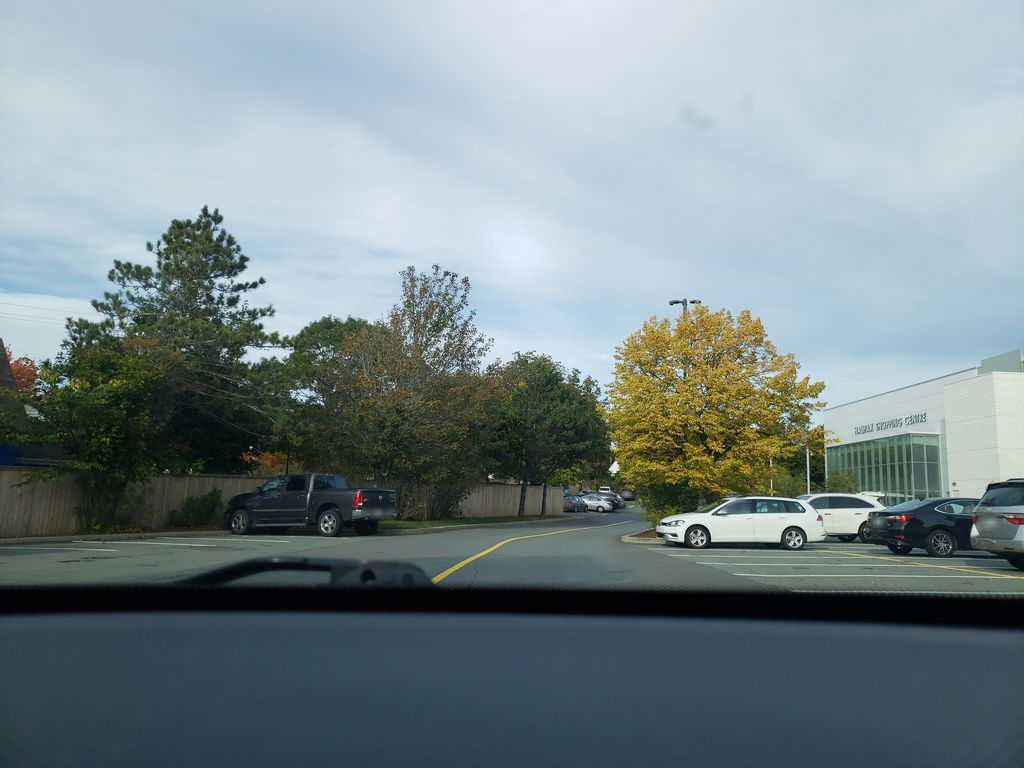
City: halifax